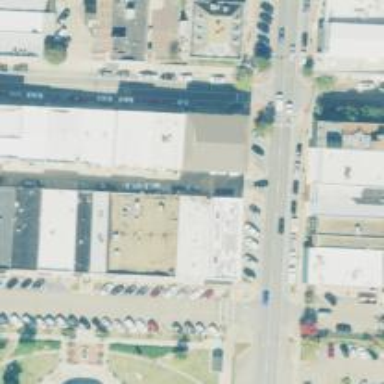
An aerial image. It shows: Alley classified as service road.